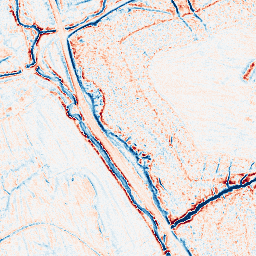
Category: edge_preserving
Decomposition family: anisotropic_diffusion
Decomposition parameters: iterations: 10
kappa: 100
gamma: 0.15
Upsampling method: quartic
Upsampling parameters: scale: 8
Upsampling scale: 8